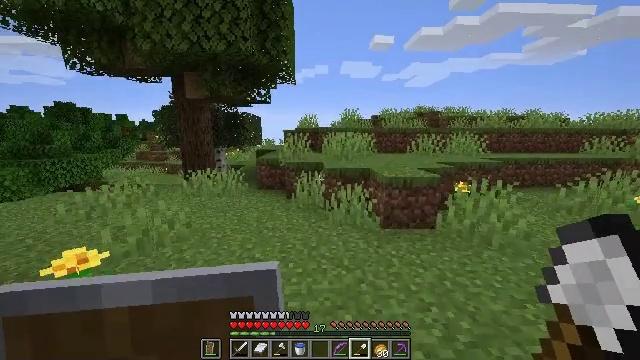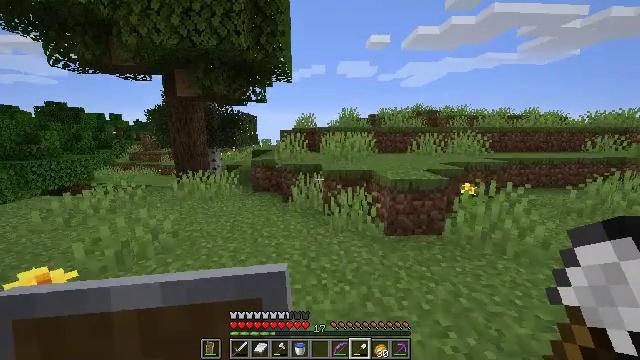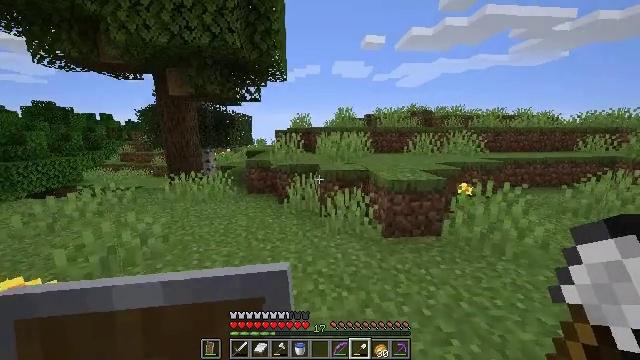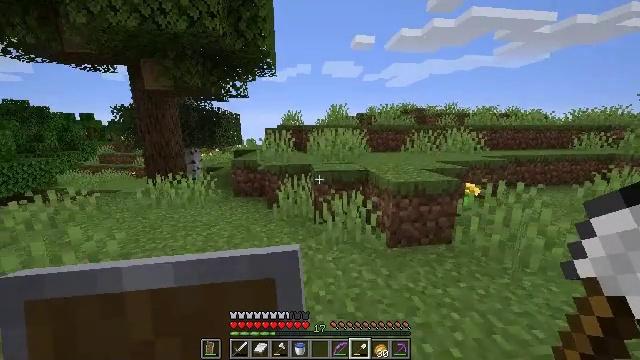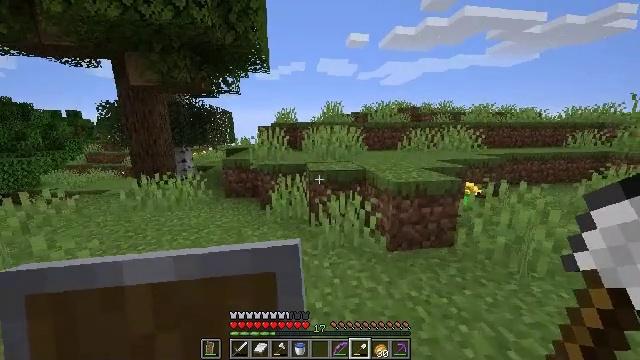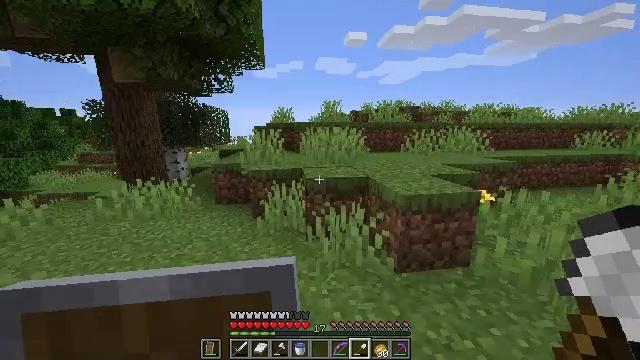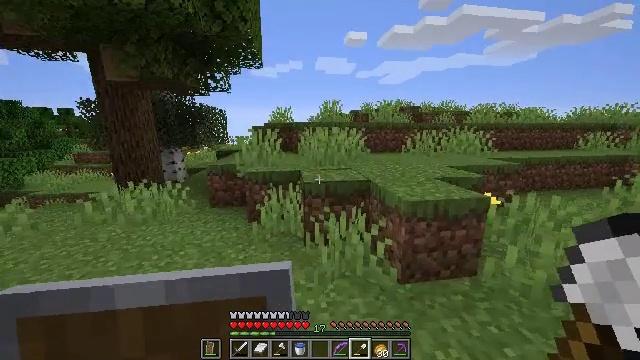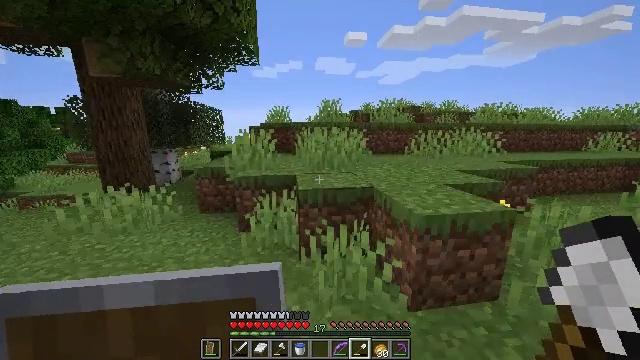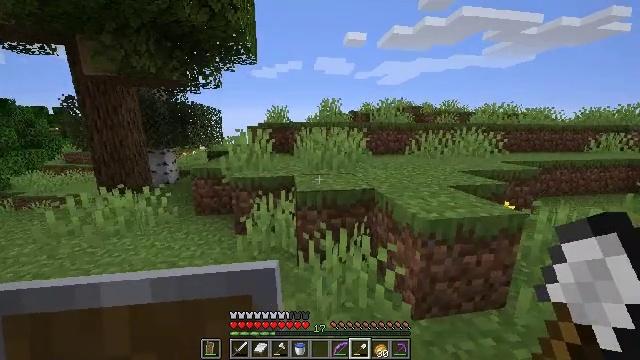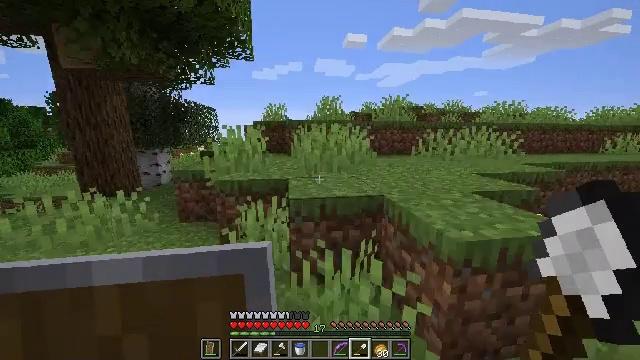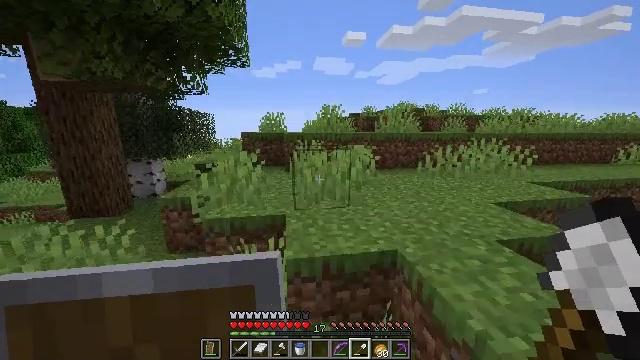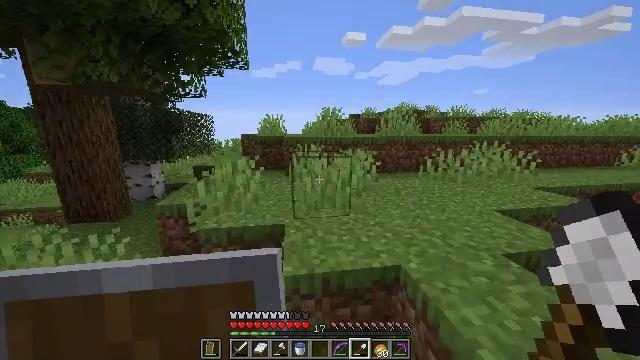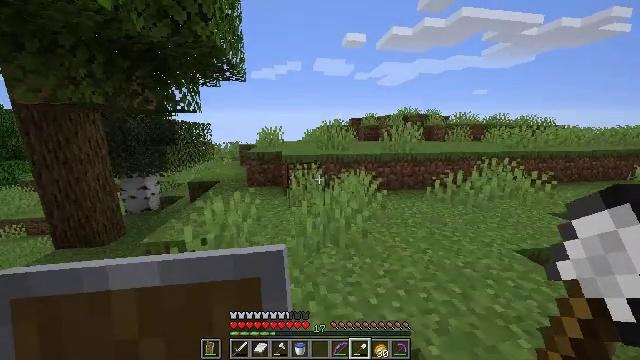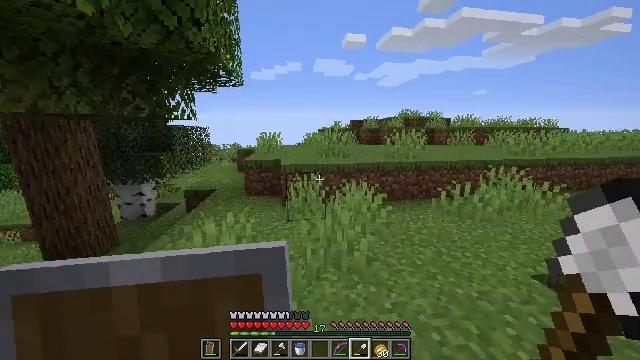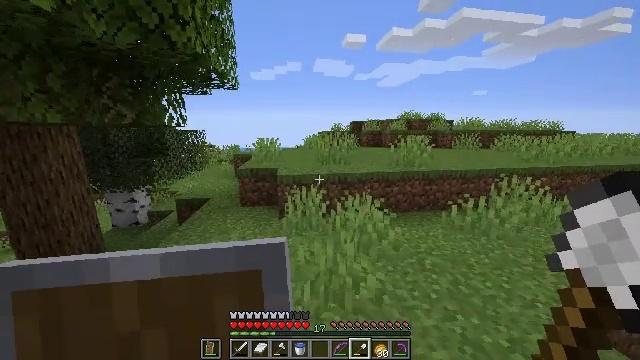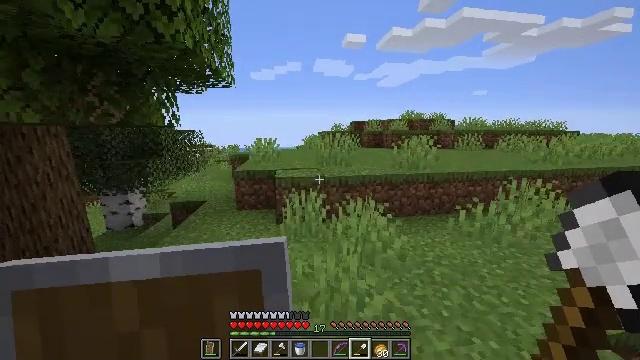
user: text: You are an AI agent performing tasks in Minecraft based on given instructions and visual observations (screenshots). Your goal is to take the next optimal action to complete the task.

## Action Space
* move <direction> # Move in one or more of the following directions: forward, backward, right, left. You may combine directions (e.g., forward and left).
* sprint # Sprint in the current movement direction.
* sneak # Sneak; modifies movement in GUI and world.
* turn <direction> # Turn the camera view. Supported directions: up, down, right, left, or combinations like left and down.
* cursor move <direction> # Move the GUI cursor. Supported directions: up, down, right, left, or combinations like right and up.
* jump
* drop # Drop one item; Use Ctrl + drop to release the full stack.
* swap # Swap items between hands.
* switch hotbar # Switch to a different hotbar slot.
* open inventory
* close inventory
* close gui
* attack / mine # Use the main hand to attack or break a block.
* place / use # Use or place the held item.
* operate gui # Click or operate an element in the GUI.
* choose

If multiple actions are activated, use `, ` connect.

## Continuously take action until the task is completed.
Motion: motion action
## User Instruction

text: Dig up some sand.
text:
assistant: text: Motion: move forward
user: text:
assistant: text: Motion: move forward, turn right
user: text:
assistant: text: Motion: move forward, turn right
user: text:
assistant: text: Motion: move forward, turn right
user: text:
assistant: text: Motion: move forward
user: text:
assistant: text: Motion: move forward
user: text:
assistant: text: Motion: move forward
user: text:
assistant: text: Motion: move forward
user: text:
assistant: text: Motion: move forward
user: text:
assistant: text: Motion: move forward, jump
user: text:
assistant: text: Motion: move forward, jump
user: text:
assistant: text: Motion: move forward, jump
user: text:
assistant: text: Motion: move forward, jump
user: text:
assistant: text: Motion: move forward
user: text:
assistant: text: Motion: move forward
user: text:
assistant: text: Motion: move forward
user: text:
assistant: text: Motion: move forward
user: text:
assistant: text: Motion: move forward
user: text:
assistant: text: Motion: move forward
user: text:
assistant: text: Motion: move forward
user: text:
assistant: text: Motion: move forward
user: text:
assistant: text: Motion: move forward
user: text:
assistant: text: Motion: move forward, jump
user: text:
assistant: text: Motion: move forward, jump
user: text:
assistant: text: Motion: move forward, jump
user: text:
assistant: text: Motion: move forward, jump
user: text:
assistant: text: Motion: move forward
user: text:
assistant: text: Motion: move forward, turn left
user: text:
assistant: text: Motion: move forward, turn left
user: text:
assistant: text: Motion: move forward